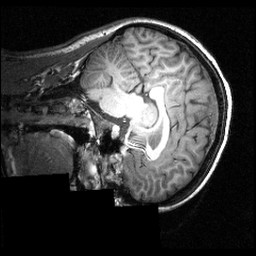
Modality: T1w
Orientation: sagittal
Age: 23
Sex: female
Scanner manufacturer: siemens
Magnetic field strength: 3.951 T
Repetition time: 1.5 s
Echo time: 0.00335 s